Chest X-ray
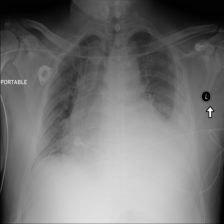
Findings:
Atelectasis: negative
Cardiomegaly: positive
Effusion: positive
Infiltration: negative
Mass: negative
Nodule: negative
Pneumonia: negative
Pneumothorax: negative
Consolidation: positive
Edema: negative
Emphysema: negative
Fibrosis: negative
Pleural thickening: negative
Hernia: negative